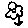
Label: flower